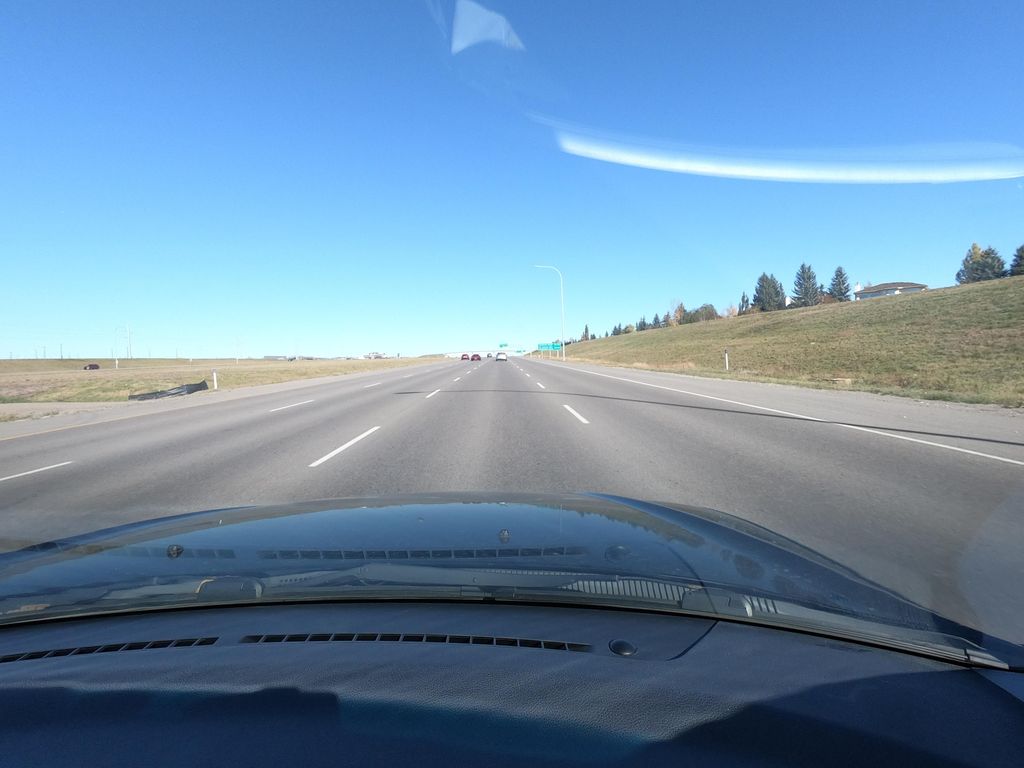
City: calgary